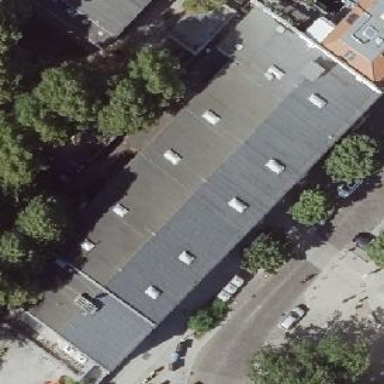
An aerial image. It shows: Building with apartments featuring grey exterior. The roof is made of red roof tiles with gambrel shape.